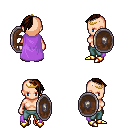
a pixel art fantasy rpg character, female body template, human, light skin, lavender cape, teal pants, brown long mohawk hairstyle, gold tiara, gold boots, shield, four views (front, back, left, right), 2x2 character sprite sheet, small pixel art, hard edges, no anti-aliasing